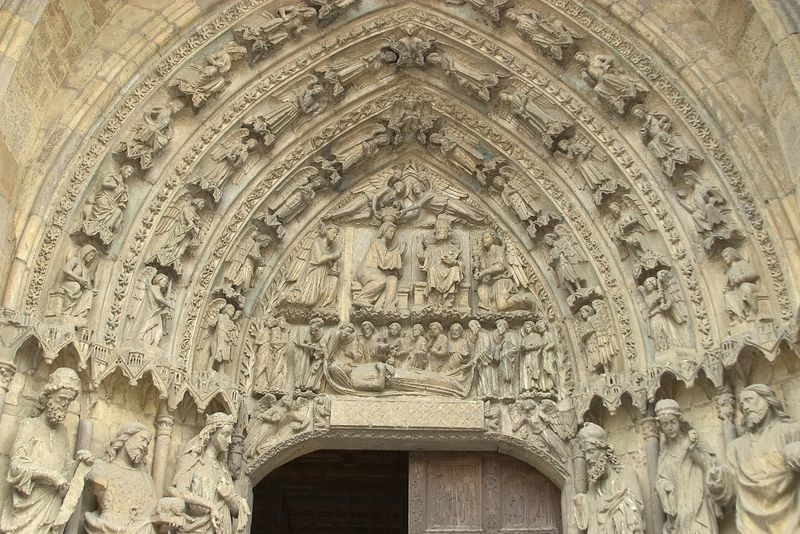
Titel: Hauptportal der Kathedrale von León
Künstler: Meister Enrique
Standort: Léon, Kathedrale (EU - E)
Schlagwörter: flügel, gott, himmel, mann, weiß, frauen, menschen, frau, holz, marmor, männer, säulen, tür, ornament, bärte, leiche, stein, tod, tot, toter, kirche, personen, krone, renaissance, engel, relief, bogen, figuren, spitz, stuck, stufen, tor, foto, eingang, torbogen, beten, portal, skulpturen, pforte, statuen, sandstein, archivolten, gotisch, spitzbogen, christus, grab, jesus, leichnam, antik, krönung, baldachin, porticus, heilige, jünger, maria, leichnahm, josef, joseph, holztür, tympanon, protal, gewände, schutzheilige, apostel, jedus, g, kirchenpforte